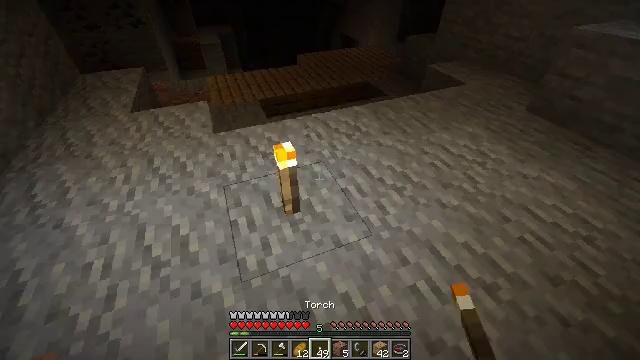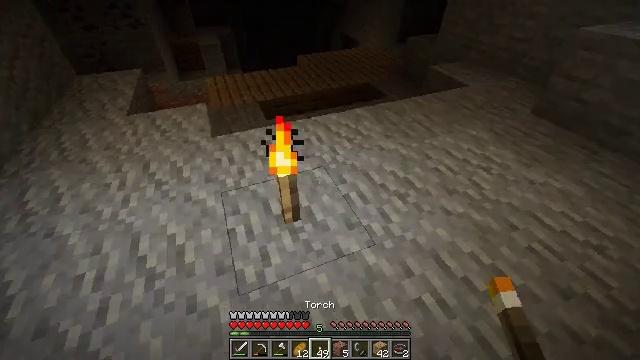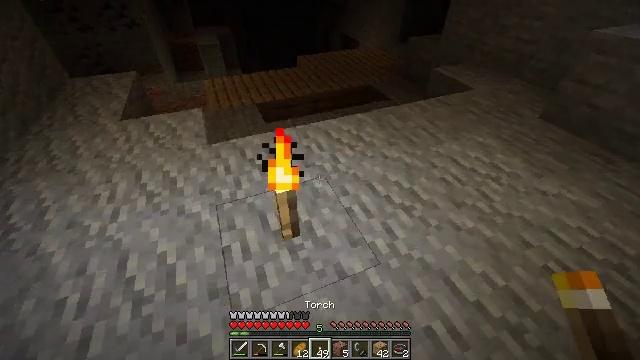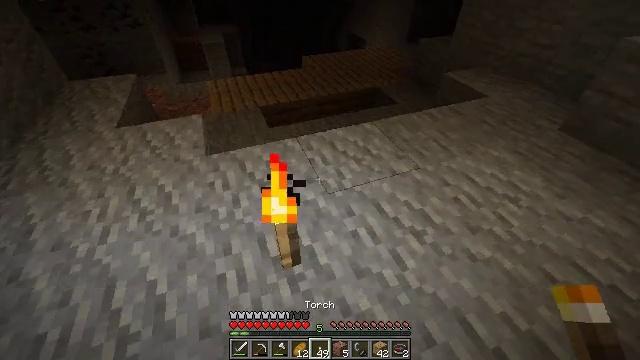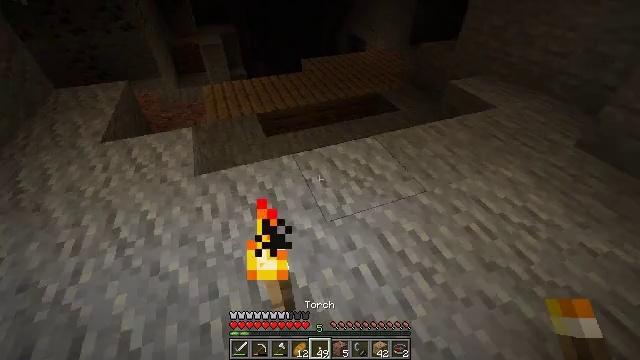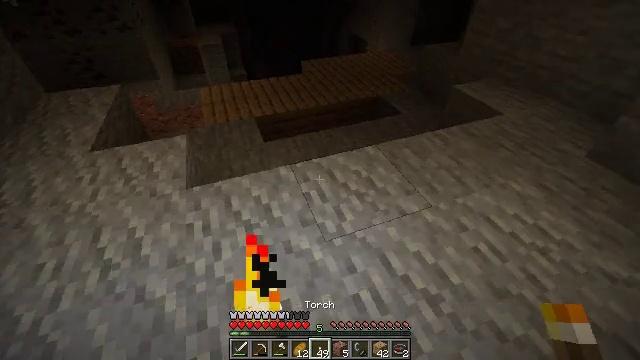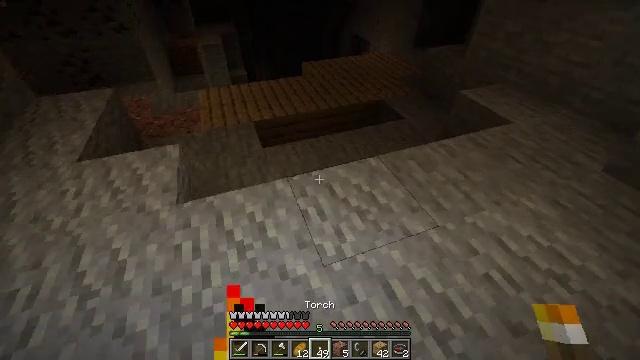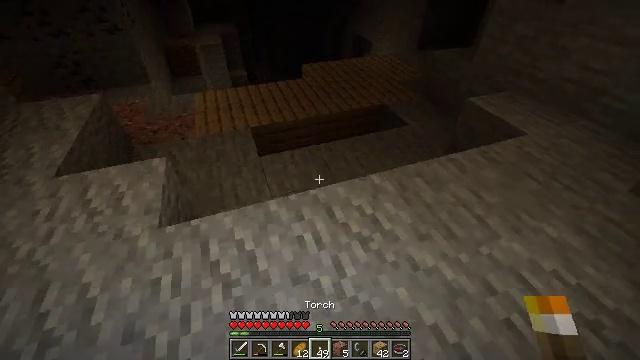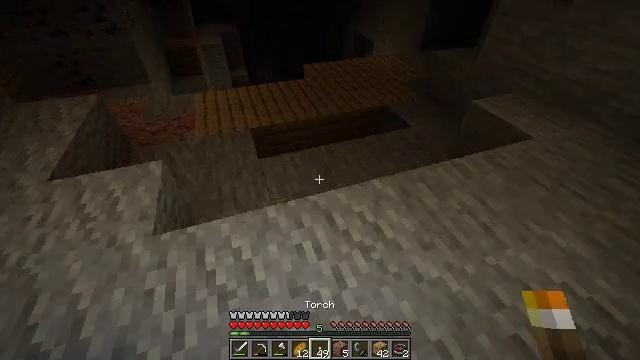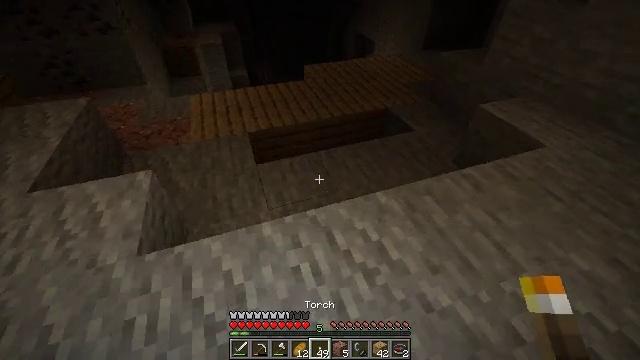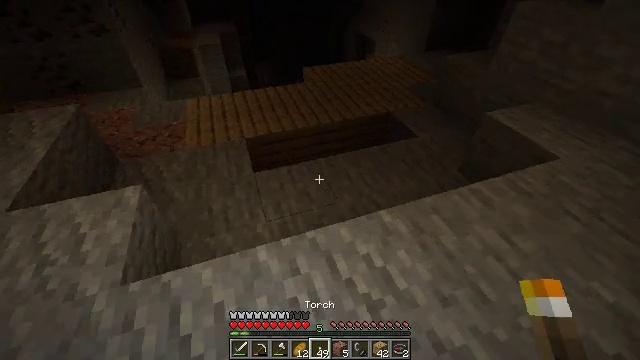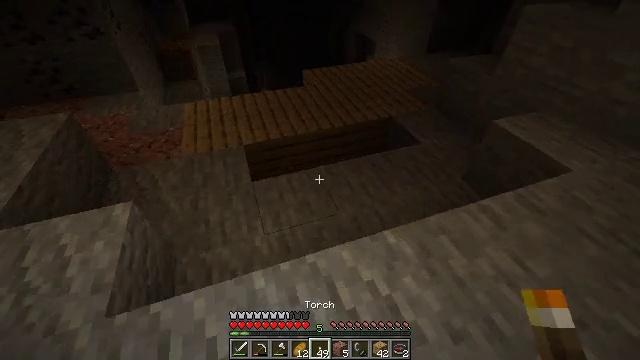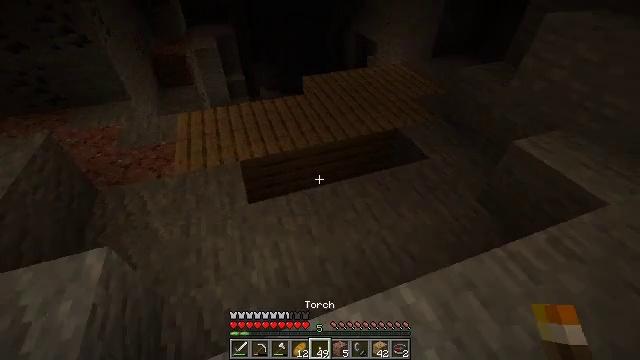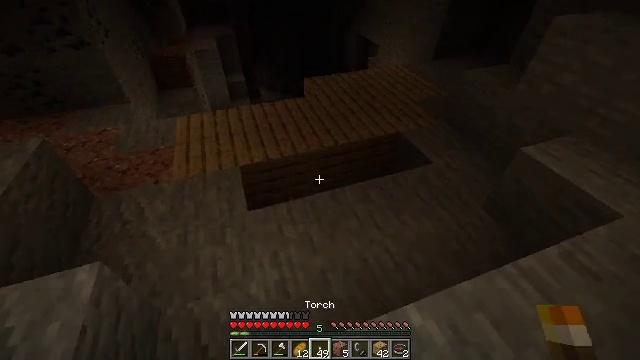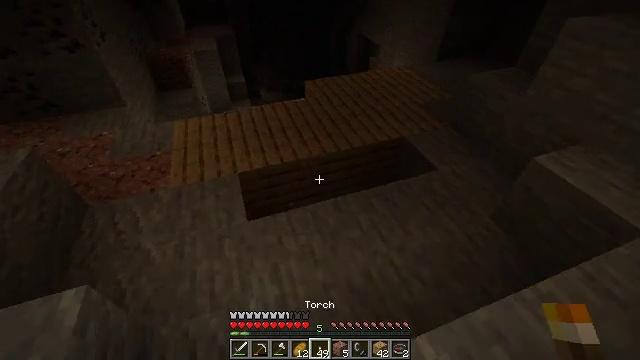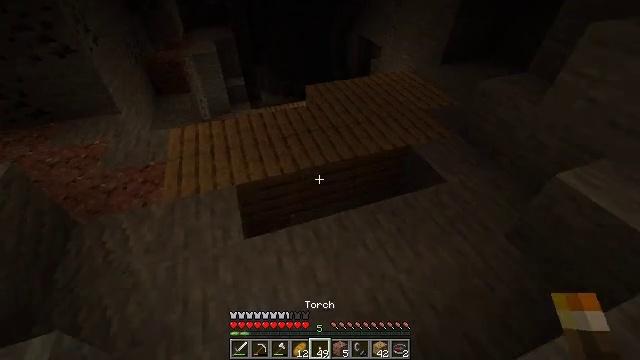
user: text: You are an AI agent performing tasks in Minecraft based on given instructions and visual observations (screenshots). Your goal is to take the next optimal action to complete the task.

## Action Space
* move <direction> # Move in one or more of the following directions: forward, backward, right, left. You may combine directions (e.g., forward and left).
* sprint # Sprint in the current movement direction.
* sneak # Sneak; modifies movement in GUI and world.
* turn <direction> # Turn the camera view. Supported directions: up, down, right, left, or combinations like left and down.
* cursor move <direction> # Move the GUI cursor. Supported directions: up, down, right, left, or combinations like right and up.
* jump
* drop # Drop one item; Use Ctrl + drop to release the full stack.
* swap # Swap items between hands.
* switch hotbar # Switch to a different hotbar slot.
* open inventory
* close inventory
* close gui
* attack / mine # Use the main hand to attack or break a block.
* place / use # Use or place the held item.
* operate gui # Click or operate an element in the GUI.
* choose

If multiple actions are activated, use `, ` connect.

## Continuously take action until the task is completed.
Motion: motion action
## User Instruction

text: Gather cobweb from abandoned mineshafts.
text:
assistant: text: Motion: move forward
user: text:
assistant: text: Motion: move forward
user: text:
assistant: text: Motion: move forward, turn left
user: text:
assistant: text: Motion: move forward
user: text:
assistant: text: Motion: move forward
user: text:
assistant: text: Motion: move forward
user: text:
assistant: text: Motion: move forward
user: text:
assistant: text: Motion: move forward
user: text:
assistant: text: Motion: move forward
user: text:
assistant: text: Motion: move forward
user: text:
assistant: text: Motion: move forward
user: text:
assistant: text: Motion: move forward
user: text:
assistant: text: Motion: move forward
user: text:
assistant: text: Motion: move forward
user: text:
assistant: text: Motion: move forward
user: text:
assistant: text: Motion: move forward
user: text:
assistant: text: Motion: move forward
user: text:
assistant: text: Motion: move forward
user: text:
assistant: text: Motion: move forward
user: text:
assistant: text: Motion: move forward
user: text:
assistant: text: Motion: move forward
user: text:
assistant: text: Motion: move forward
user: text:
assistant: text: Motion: move forward
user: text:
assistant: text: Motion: move forward
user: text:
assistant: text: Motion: move forward
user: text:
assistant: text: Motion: move forward
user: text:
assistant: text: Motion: move forward
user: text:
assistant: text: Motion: move forward, jump
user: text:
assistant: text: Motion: move forward, jump
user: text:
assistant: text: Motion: move forward, turn down, jump